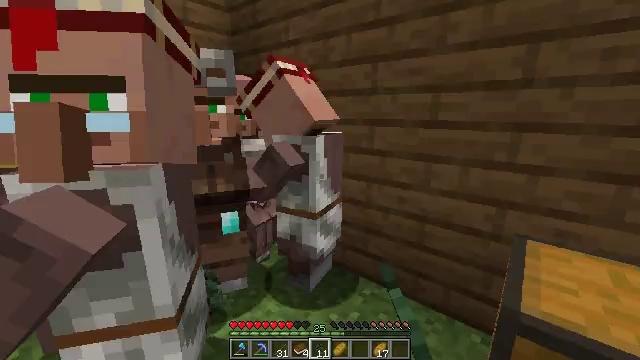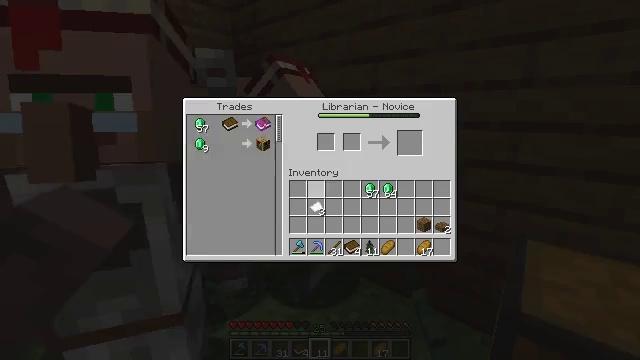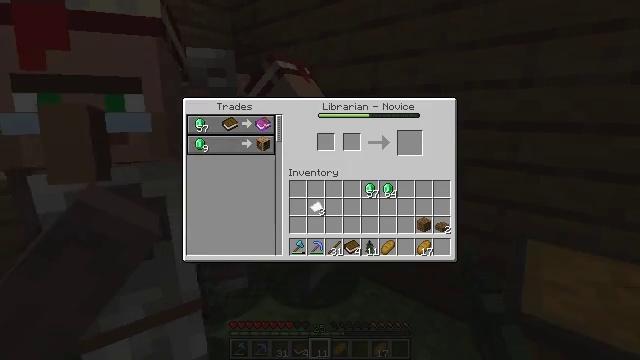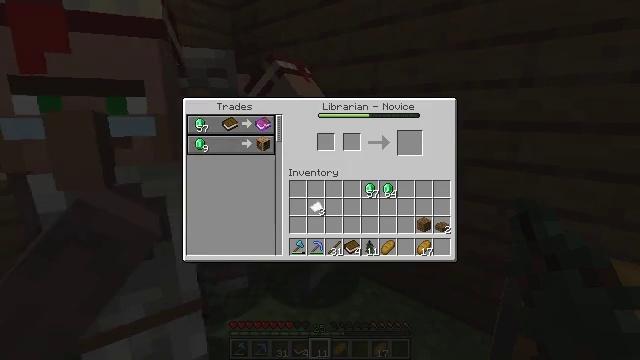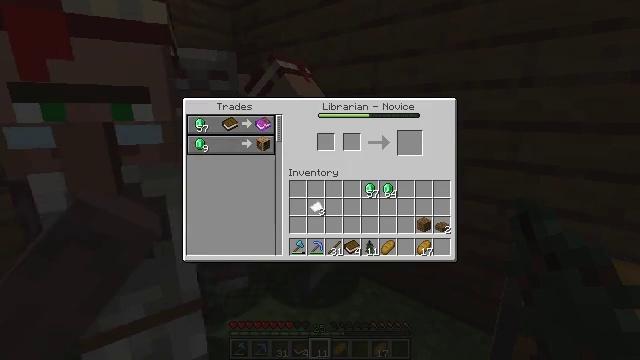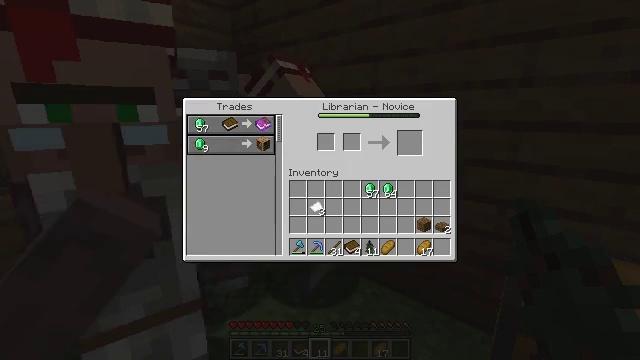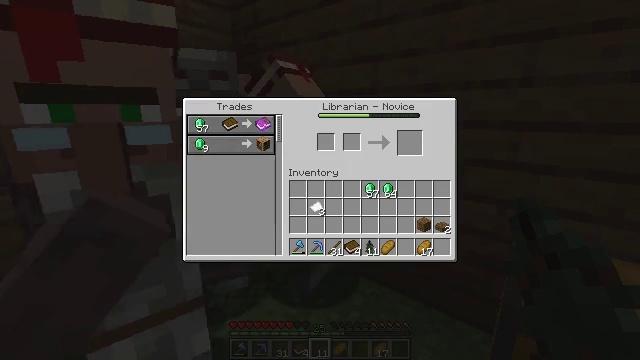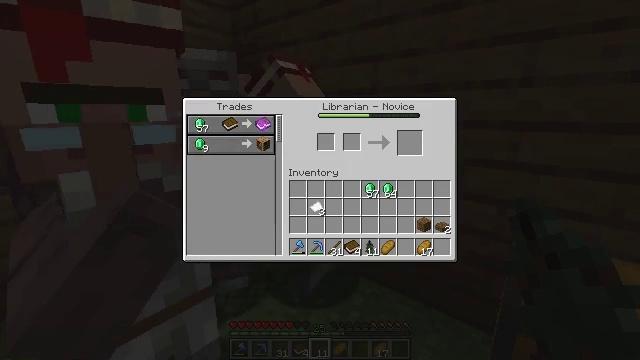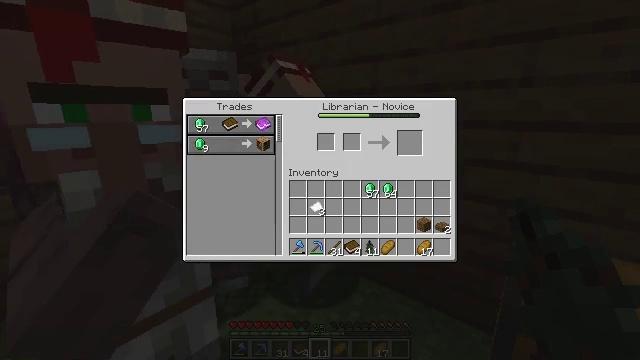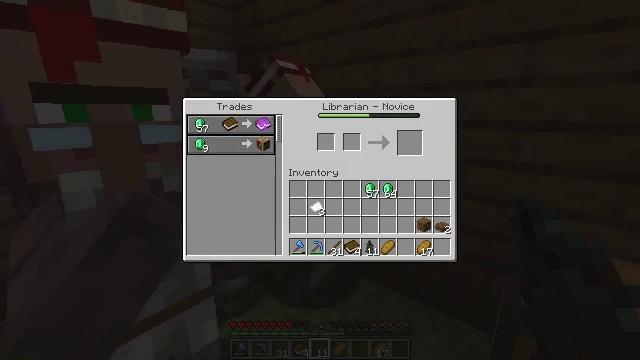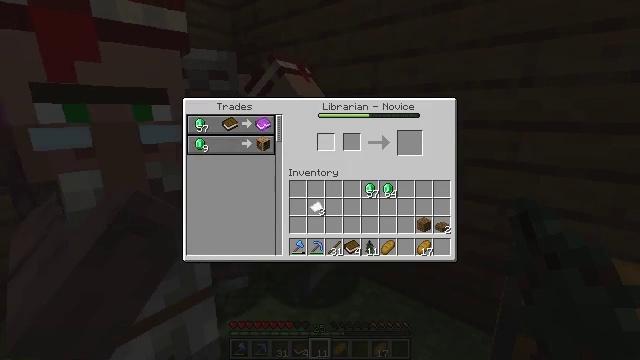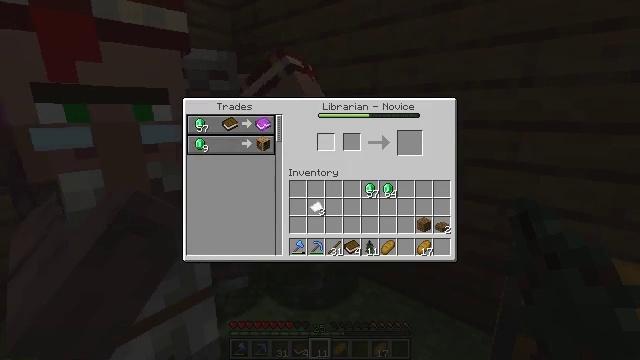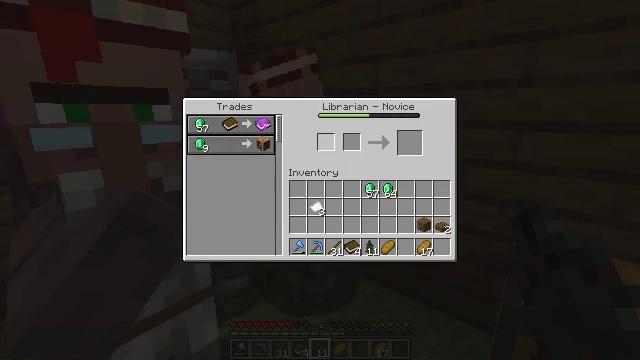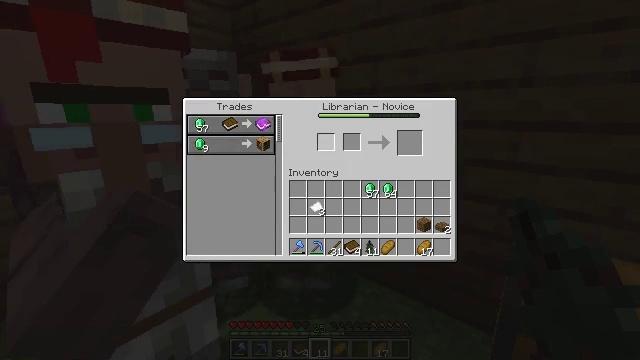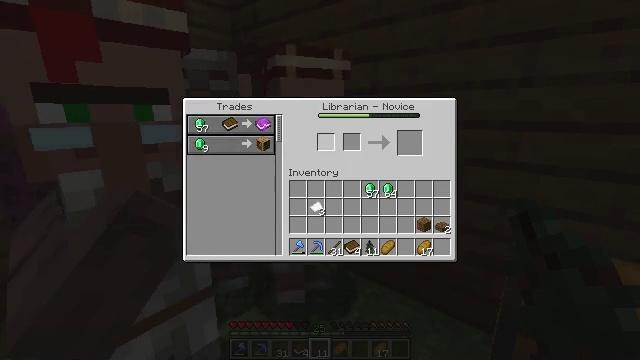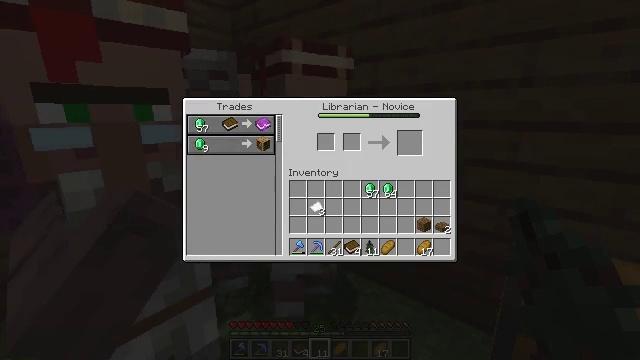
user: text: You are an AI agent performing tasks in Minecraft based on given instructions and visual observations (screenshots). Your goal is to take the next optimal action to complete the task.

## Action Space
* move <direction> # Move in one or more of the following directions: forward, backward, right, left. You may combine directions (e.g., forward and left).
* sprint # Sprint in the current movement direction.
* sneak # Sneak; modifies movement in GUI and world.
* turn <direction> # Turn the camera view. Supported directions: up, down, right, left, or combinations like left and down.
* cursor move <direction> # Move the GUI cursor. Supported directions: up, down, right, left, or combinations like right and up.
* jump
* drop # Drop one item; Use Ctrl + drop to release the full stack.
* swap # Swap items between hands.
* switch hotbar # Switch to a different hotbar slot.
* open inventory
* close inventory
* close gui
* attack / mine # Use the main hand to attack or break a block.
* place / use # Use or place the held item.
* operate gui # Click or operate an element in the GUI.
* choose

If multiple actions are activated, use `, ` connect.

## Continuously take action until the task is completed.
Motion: motion action
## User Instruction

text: Obtain diamond leggings by crafting with diamonds.
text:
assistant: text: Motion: open gui
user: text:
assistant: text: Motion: cursor move up
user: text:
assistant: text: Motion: no_op
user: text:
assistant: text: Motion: no_op
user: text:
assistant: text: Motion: no_op
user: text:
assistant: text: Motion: no_op
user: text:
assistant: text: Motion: no_op
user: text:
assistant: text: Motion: no_op
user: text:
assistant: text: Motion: cursor move down
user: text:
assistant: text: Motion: cursor move right and down
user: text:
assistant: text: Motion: cursor move right
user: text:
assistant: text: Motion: no_op
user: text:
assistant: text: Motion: no_op
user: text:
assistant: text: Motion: cursor move left
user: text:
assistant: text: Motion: cursor move left
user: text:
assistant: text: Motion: cursor move left
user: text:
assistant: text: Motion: no_op
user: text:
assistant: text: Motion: no_op
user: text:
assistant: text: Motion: cursor move up
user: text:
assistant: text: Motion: no_op
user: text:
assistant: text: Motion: no_op
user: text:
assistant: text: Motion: no_op
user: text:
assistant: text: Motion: no_op
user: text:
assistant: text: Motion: no_op
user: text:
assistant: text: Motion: no_op
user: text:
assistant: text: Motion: no_op
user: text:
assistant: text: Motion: cursor move left and down
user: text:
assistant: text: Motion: turn left, close gui
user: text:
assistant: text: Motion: turn left
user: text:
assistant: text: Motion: turn left